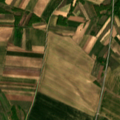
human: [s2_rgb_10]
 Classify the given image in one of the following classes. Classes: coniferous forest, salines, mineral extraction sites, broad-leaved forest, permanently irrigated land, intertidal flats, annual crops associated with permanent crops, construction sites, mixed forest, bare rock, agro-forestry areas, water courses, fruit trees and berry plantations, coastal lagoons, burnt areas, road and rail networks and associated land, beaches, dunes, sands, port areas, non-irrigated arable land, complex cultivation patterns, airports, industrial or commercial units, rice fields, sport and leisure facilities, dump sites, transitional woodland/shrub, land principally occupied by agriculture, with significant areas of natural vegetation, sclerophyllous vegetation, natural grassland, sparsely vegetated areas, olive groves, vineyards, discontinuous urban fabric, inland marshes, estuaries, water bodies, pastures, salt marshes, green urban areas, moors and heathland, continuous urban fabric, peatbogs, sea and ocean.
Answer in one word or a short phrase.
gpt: non-irrigated arable land, complex cultivation patterns, land principally occupied by agriculture, with significant areas of natural vegetation, broad-leaved forest